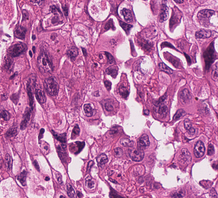
Tumor epithelial tissue: yes
Tumor-associated stroma tissue: no
Normal tissue: no